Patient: sex M, age 34
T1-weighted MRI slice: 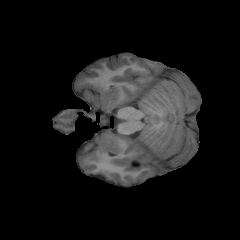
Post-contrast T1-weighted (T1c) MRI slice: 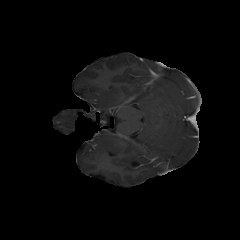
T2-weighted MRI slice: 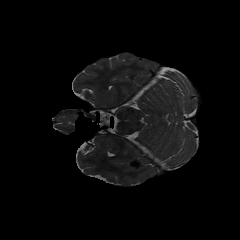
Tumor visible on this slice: no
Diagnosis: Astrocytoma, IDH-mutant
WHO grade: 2